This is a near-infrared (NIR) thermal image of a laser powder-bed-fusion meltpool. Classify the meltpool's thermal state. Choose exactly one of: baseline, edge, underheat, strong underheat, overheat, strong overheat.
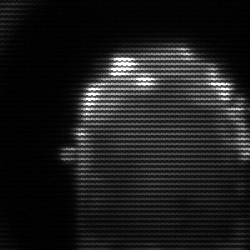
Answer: baseline